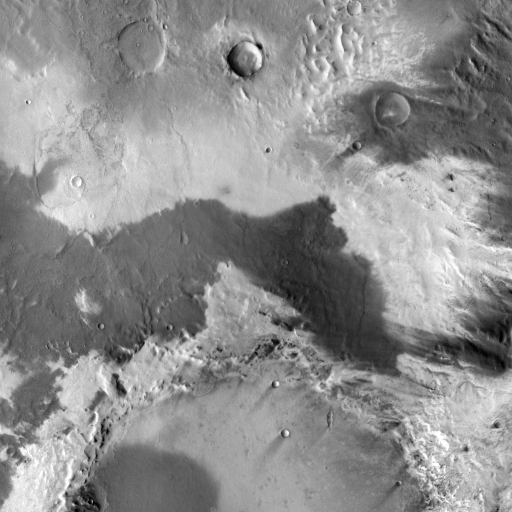
Crater classes present: Background, Other, Buried, Secondary